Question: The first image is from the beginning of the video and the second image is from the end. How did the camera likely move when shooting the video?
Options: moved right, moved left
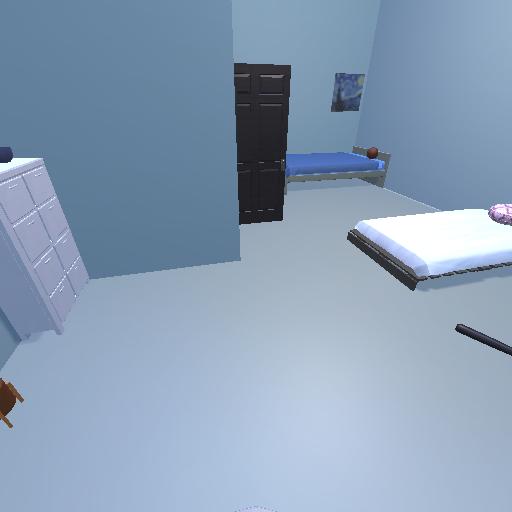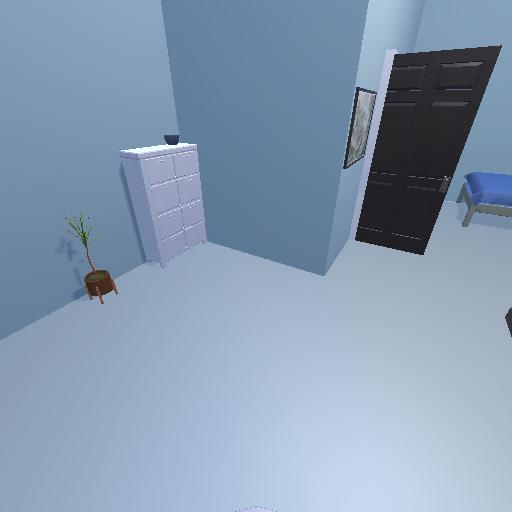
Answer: moved right